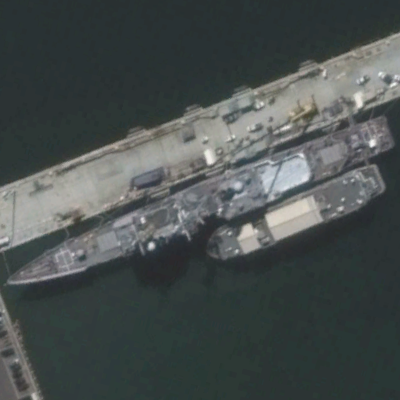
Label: cruiser